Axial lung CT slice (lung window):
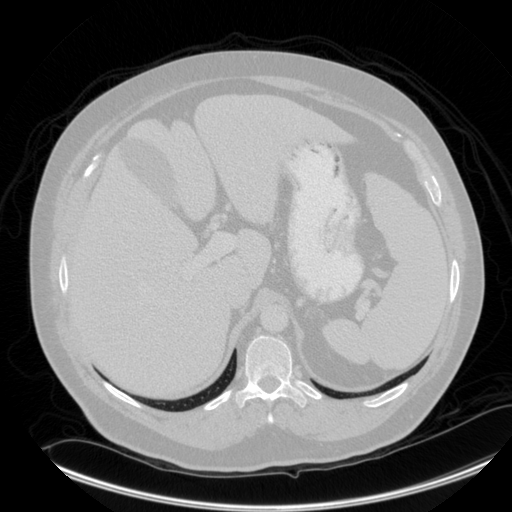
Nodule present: no